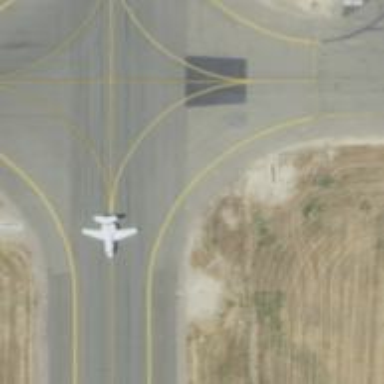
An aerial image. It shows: View of taxiway at the airport.